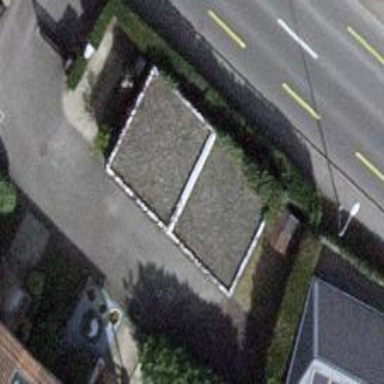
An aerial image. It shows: Garage.